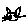
Label: cat